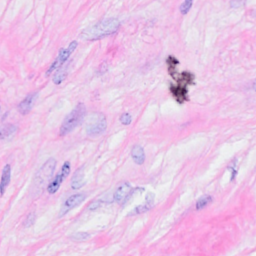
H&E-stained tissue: Breast